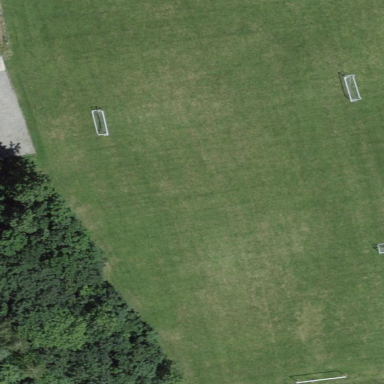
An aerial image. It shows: Soccer pitch for leisure land activities.